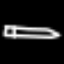
Label: pencil